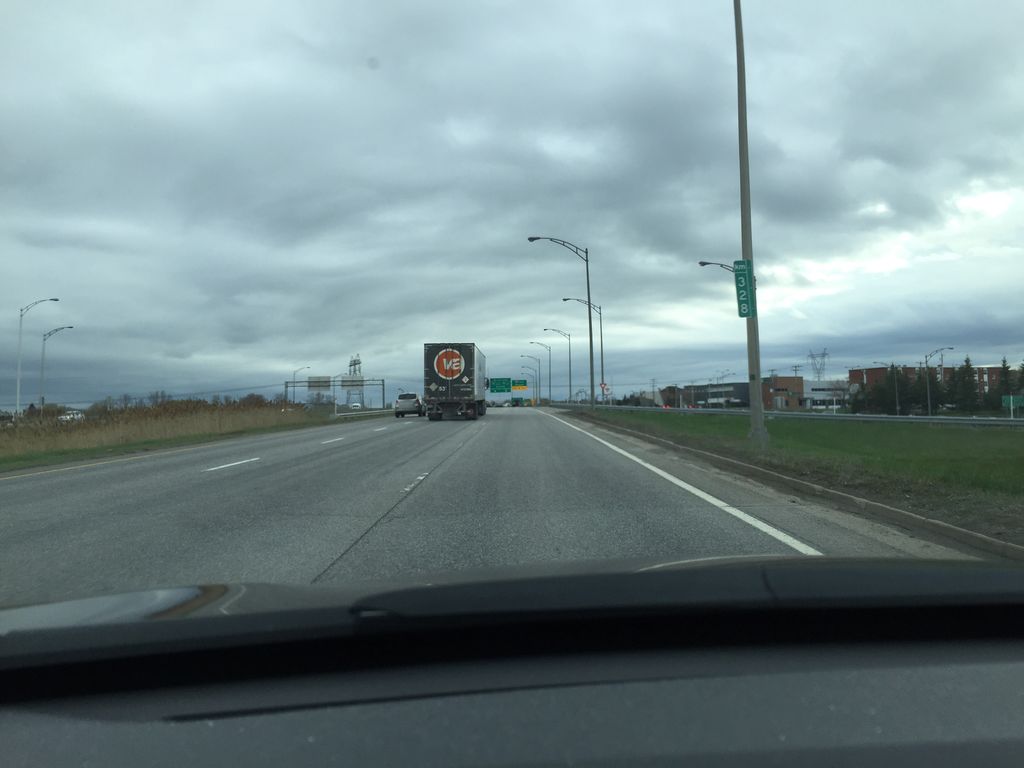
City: quebec_city